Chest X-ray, PA view. Patient: 68 years old, sex F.
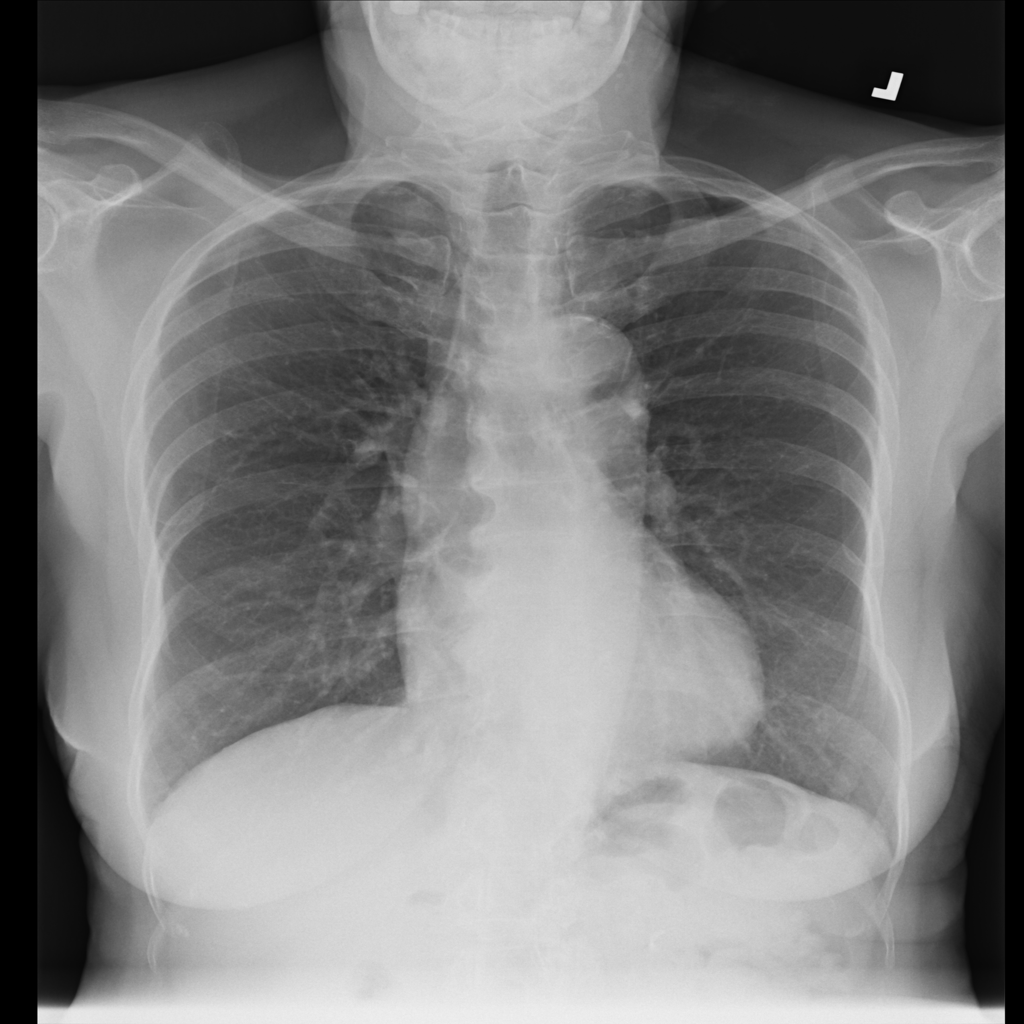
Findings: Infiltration